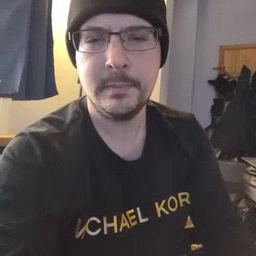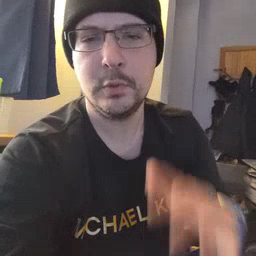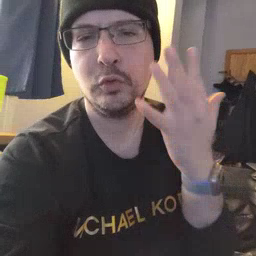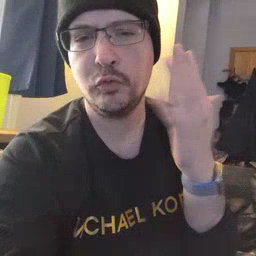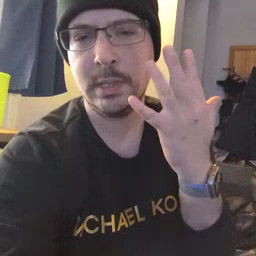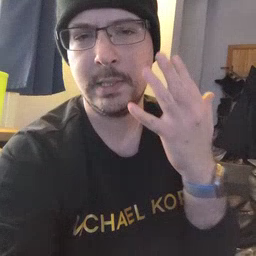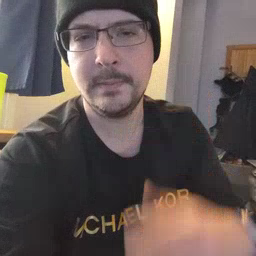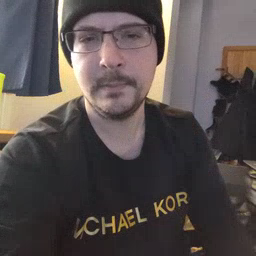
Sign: tree